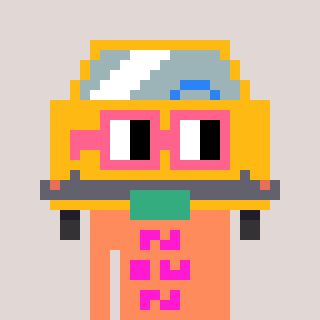
a pixel art character with square pink glasses, a taxi-shaped head and a peachy-colored body on a warm background